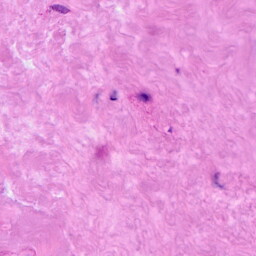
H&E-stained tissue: Breast